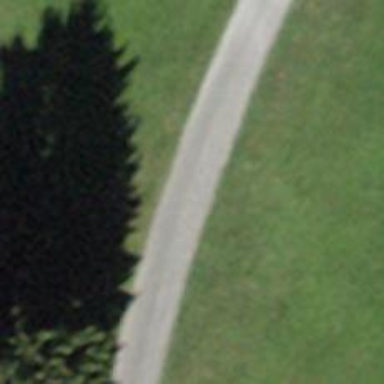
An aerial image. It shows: Paved track with Grade 1 surface.